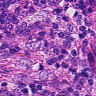
Metastatic tissue present: yes